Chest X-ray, PA view. Patient: 27 years old, sex F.
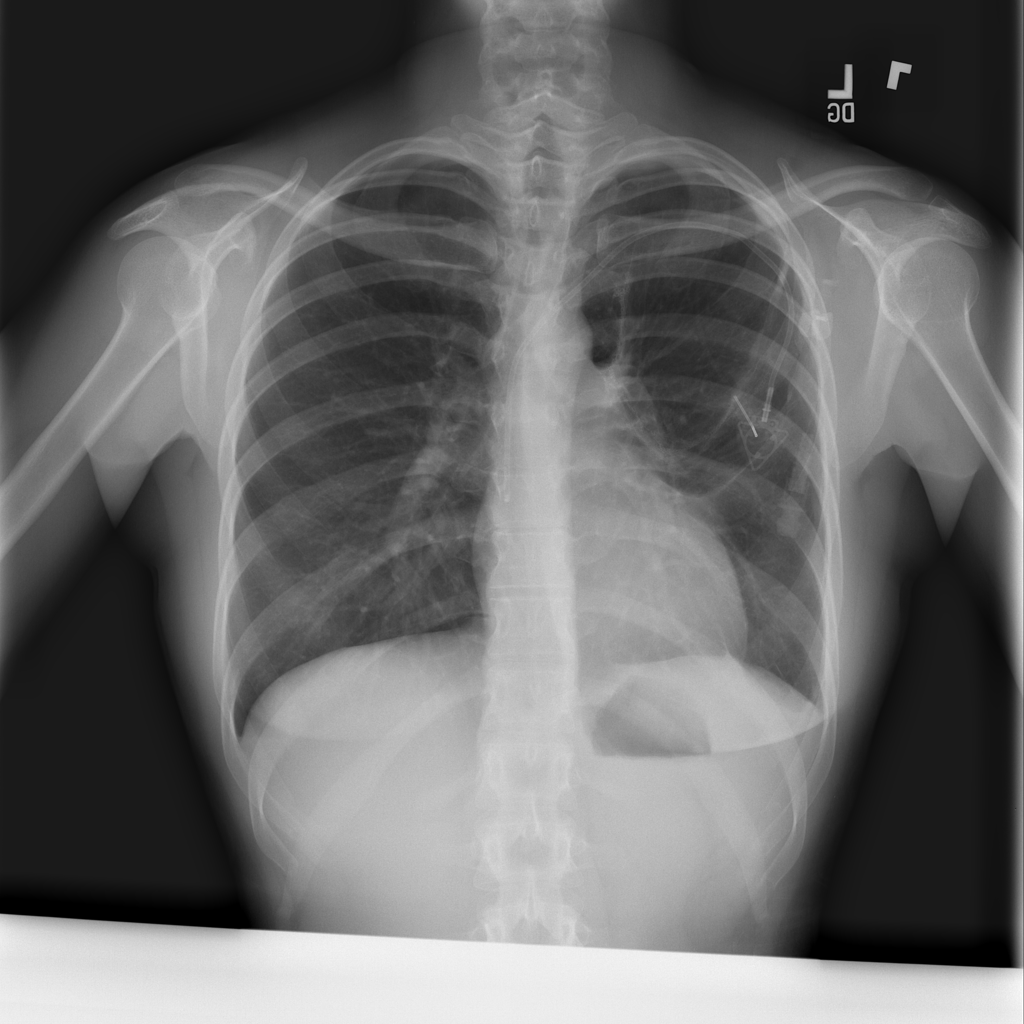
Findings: No Finding